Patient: sex F, age 77
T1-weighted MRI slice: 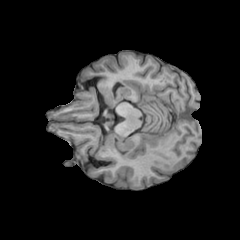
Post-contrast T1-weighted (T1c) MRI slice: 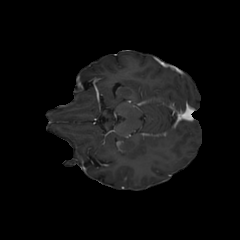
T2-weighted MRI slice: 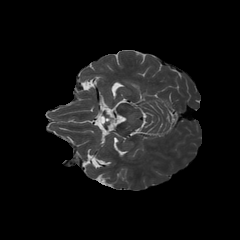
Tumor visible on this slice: no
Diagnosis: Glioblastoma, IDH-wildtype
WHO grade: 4